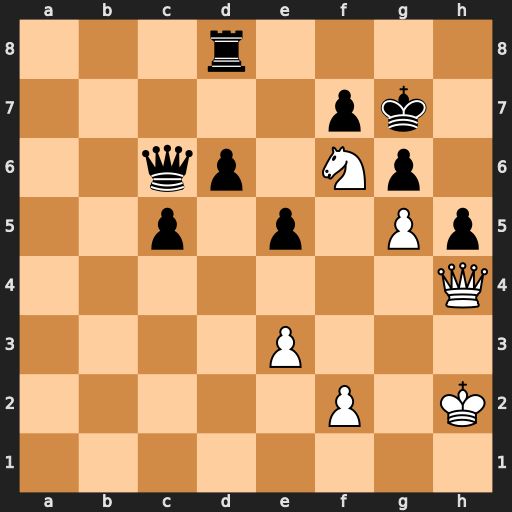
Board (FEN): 3r4/5pk1/2qp1Np1/2p1p1Pp/7Q/4P3/5P1K/8
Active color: w
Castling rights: -
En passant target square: h6
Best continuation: gxh6+ Kh8 Nd5 g5 Qxg5 Rg8 Qf6+